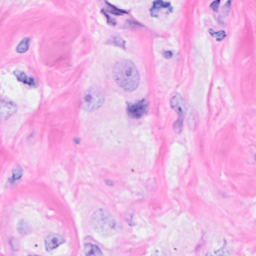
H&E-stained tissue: Breast